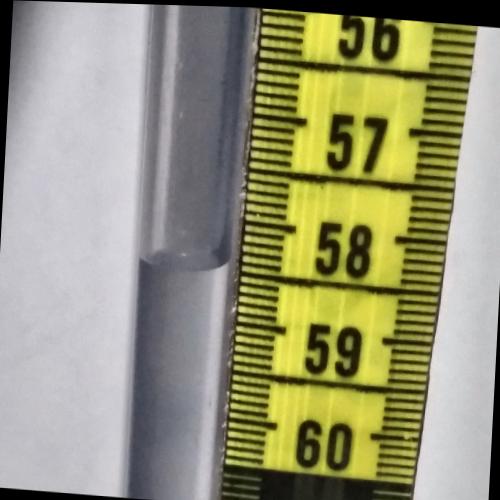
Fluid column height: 58.5 cm